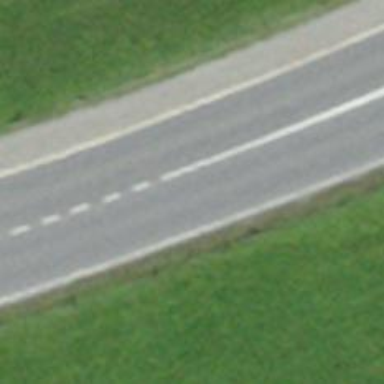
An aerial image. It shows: Primary road with asphalt surface.